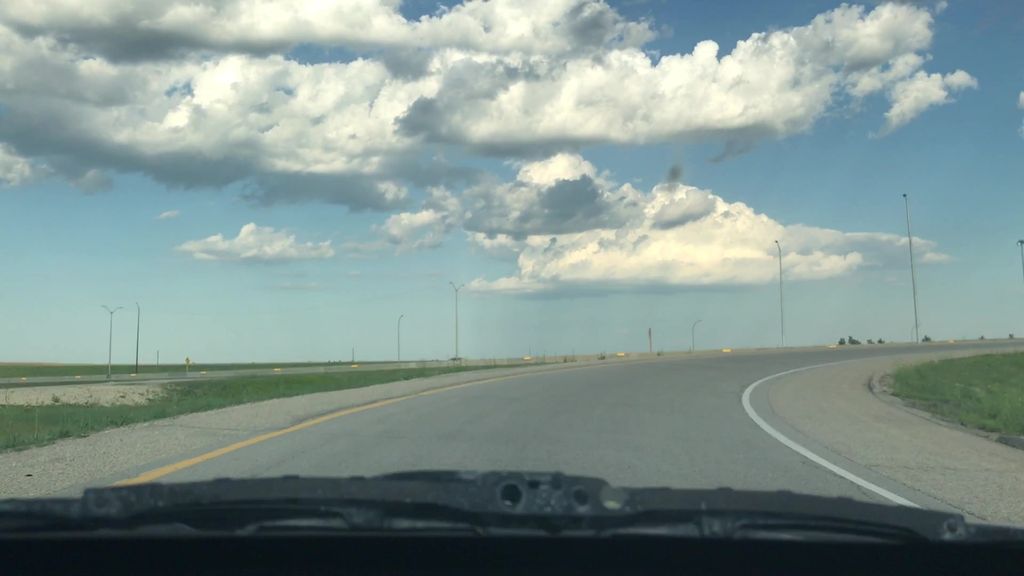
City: winnipeg